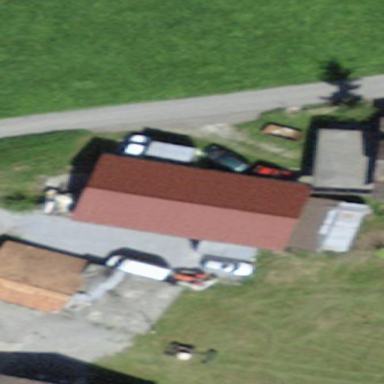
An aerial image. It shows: Shed.